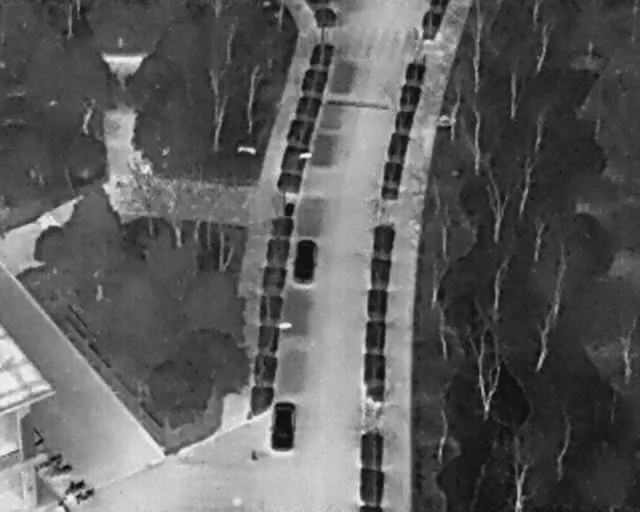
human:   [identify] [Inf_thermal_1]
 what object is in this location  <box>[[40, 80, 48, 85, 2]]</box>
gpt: <ref>1 medium car at the bottom</ref>